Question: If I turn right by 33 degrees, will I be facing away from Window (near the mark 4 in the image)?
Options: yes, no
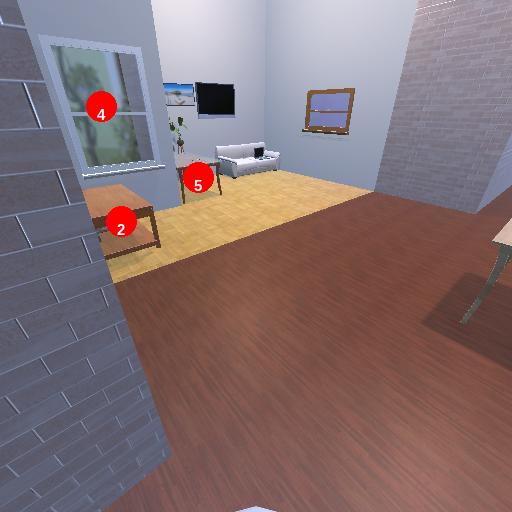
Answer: yes